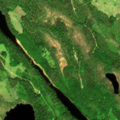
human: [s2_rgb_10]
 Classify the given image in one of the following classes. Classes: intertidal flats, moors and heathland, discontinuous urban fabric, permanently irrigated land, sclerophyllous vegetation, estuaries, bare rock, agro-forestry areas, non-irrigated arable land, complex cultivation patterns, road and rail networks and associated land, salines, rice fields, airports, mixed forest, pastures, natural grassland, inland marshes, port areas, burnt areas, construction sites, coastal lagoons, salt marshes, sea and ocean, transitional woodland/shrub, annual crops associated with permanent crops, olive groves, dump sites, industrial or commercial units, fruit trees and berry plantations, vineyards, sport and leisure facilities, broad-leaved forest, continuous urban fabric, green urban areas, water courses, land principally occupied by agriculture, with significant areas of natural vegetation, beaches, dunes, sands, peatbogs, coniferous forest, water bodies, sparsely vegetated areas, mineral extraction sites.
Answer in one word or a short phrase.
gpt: coniferous forest, mixed forest, water bodies